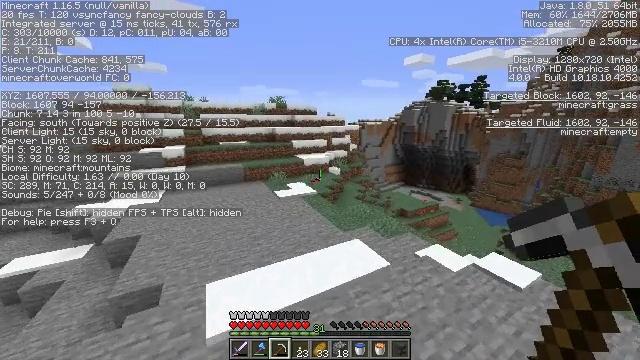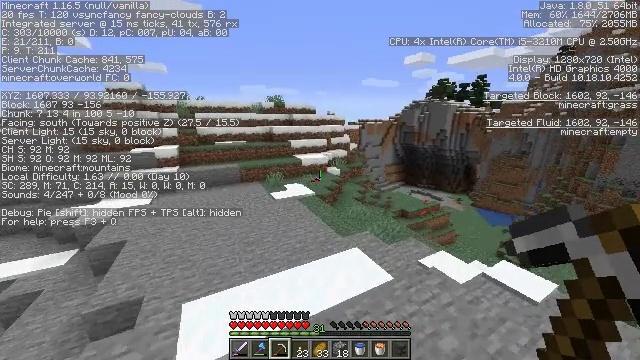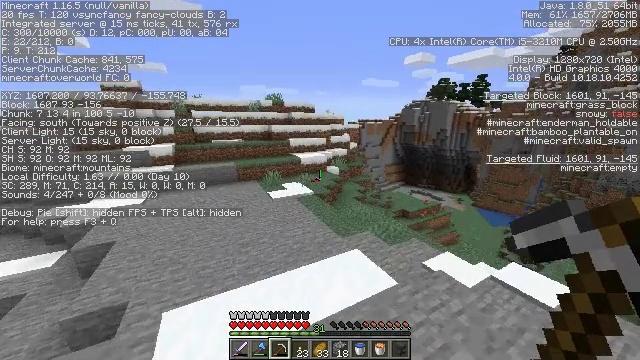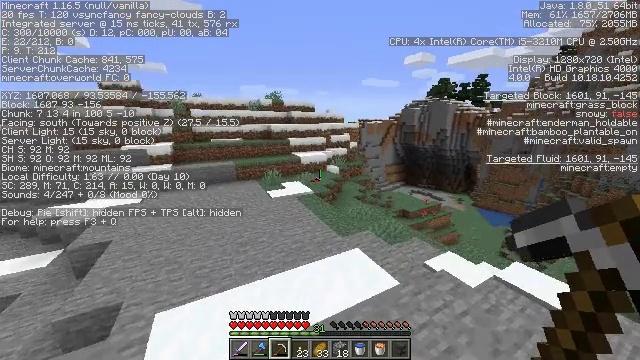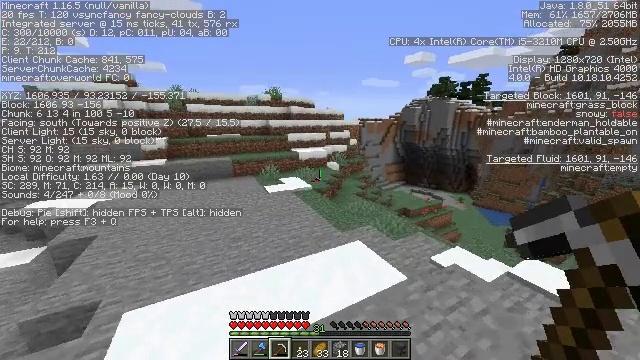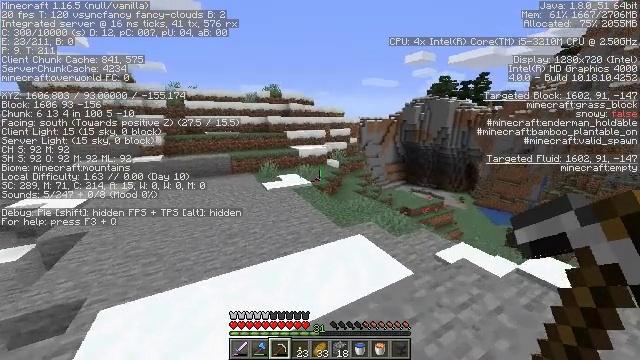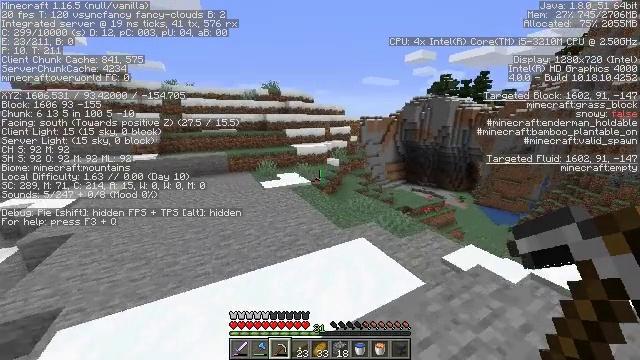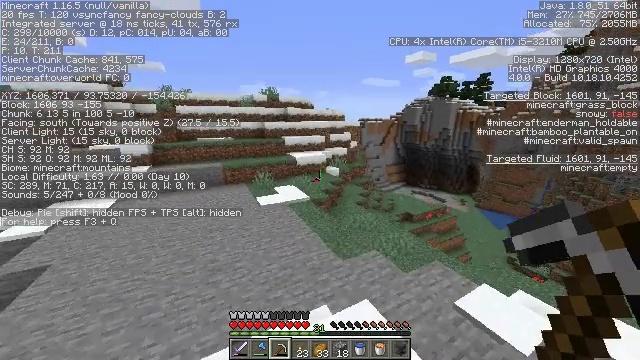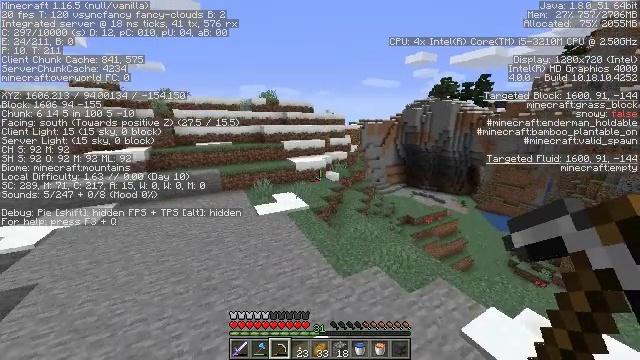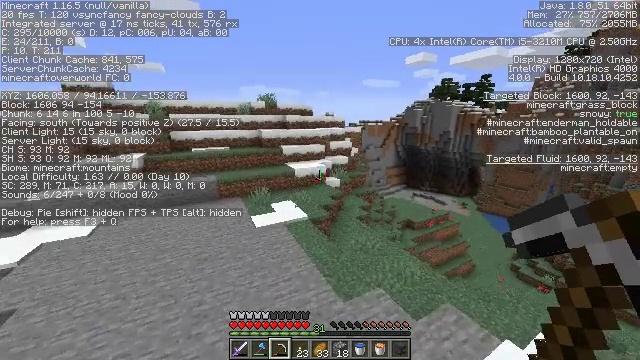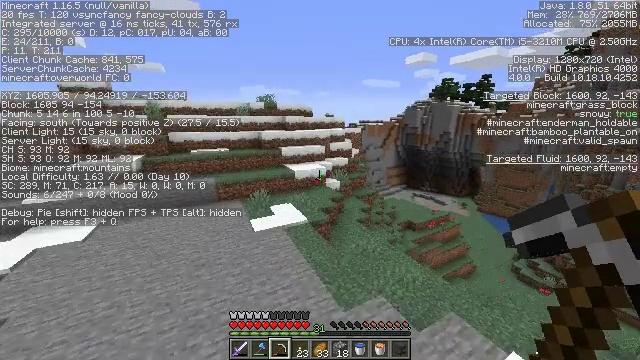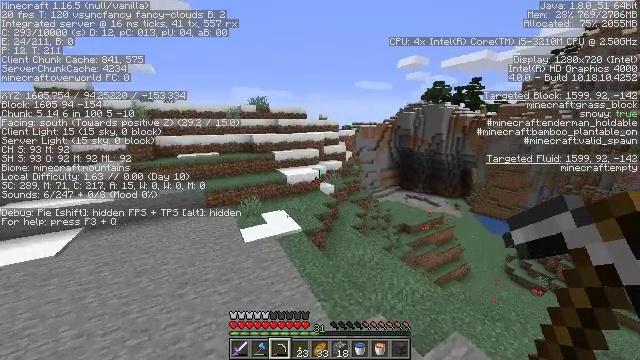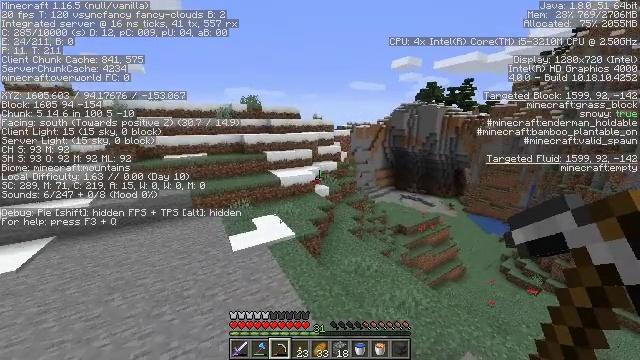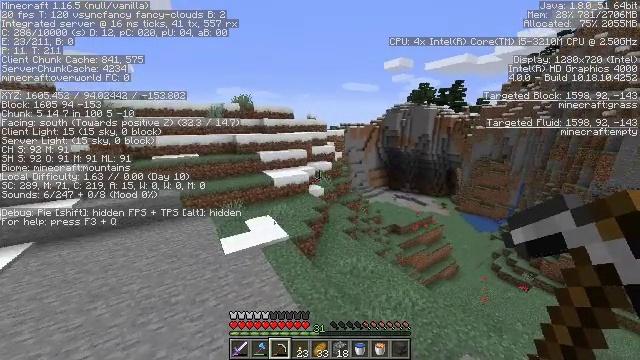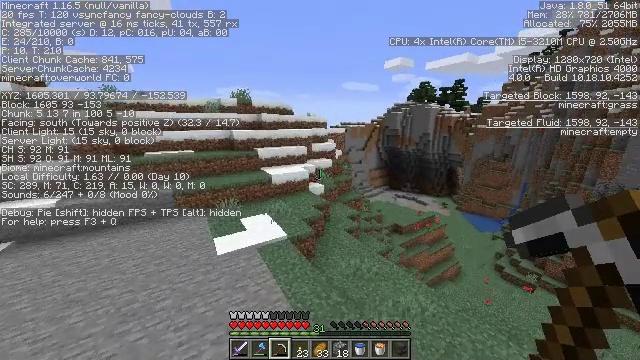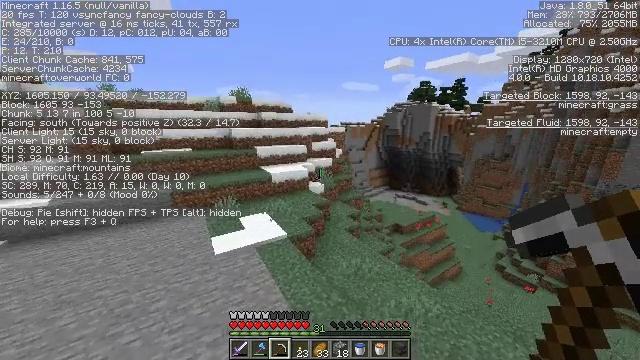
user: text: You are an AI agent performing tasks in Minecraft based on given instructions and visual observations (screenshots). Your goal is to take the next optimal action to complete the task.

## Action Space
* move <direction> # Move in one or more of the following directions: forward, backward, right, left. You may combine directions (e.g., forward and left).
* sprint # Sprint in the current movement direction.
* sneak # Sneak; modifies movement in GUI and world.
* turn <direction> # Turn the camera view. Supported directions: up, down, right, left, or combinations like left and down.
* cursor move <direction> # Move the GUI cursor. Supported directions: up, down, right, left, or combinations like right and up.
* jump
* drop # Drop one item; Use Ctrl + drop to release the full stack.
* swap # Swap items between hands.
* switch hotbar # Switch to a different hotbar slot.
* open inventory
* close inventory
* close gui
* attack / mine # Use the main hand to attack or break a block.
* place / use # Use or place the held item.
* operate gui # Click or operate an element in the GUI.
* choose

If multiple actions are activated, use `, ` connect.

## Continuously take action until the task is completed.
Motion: motion action
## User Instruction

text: Mine the grass in the plains.
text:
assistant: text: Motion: move forward, sprint, jump
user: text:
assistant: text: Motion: move forward, sprint, jump
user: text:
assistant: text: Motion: move forward, sprint, jump
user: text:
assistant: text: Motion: move forward, sprint, jump
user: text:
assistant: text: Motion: move forward, sprint, jump
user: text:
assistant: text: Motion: move forward, sprint, jump
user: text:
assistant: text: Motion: move forward, sprint, jump
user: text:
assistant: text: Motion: move forward, sprint, jump
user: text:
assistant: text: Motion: move forward, sprint, jump
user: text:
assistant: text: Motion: move forward, sprint, jump
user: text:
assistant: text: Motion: move forward, sprint, turn right, jump
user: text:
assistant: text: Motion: move forward, sprint, turn right, jump
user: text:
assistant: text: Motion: move forward, sprint, turn right, jump
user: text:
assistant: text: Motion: move forward, sprint, jump
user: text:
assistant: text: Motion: move forward, sprint, jump
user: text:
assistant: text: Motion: move forward, sprint, jump
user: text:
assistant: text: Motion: move forward, sprint, jump
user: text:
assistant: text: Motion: move forward, sprint, turn right, jump
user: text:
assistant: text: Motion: move forward, sprint, jump
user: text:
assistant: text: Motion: move forward, sprint, jump
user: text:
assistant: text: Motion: move forward, sprint, turn right, jump
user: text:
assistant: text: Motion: move forward, sprint, turn right, jump
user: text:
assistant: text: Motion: move forward, sprint, jump
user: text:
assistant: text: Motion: move forward and move left, sprint, jump
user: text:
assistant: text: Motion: move forward and move left, sprint, jump
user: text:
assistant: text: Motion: move forward, sprint, jump
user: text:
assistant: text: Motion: move forward, sprint, jump
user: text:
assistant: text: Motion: move forward, sprint, turn right, jump
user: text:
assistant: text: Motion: move forward, sprint, jump
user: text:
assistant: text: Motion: move forward and move right, sprint, jump